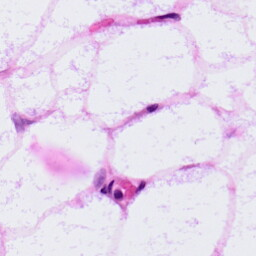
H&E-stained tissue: LymphNode